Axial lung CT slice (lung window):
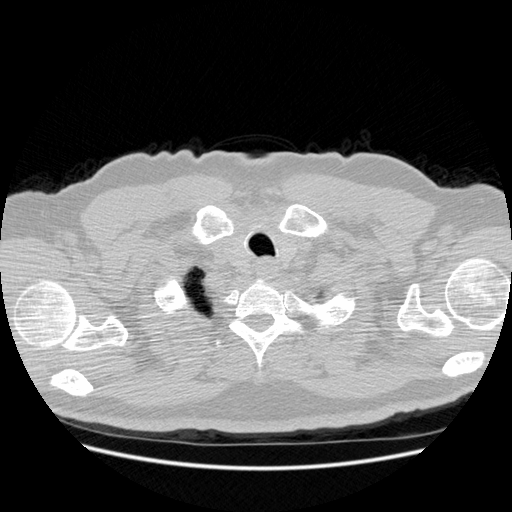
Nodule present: no